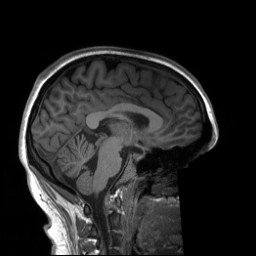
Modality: T1w
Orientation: sagittal